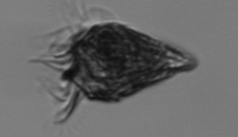
Label: Strombidium_wulffi